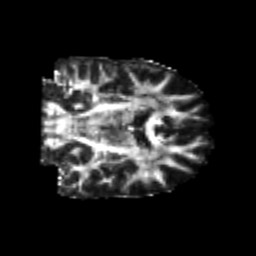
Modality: FA
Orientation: coronal
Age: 26
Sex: female
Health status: healthy
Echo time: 0.074 s